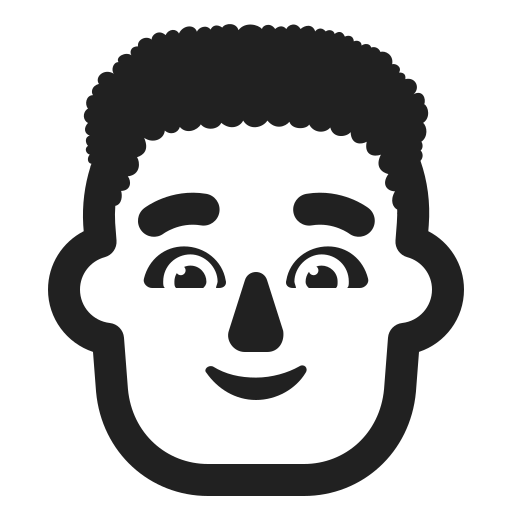
man curly hair high contrast default